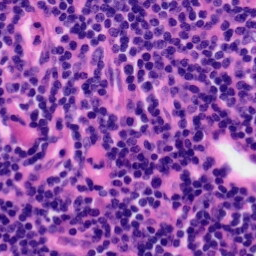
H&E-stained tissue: Tonsil